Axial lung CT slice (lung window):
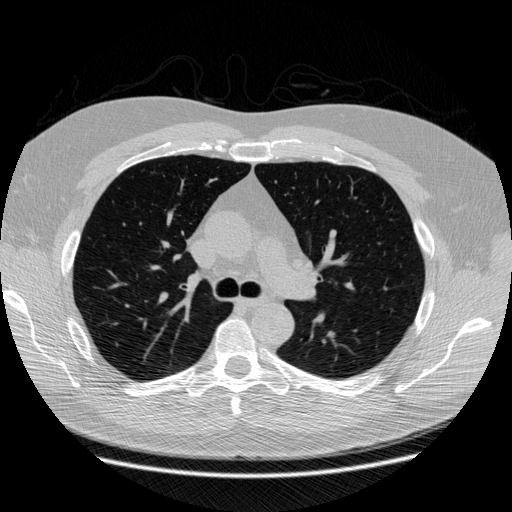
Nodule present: no